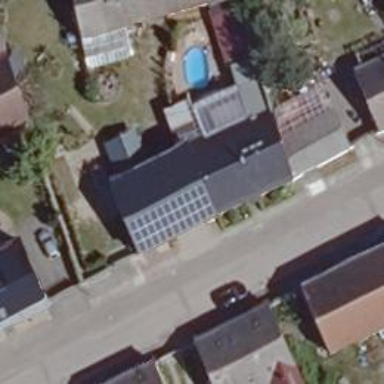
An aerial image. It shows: Solar photovoltaic panel generator producing electricity in small installation.